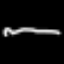
Label: squiggle